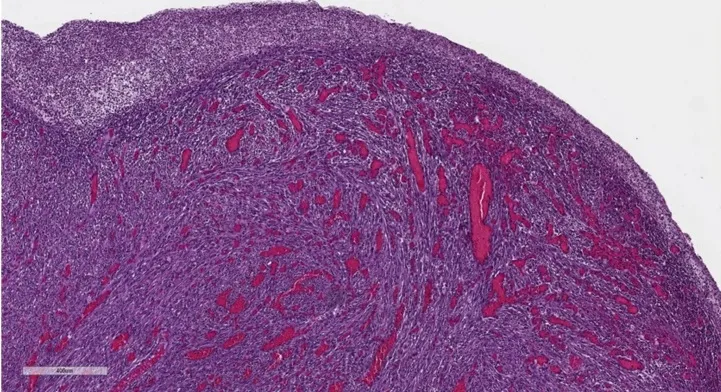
Photomicrograph of polypoid lesion of transverse colon shows a mesenchymal proliferation consisting of spindle cells organized in bundles.
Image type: pathology (h&e)